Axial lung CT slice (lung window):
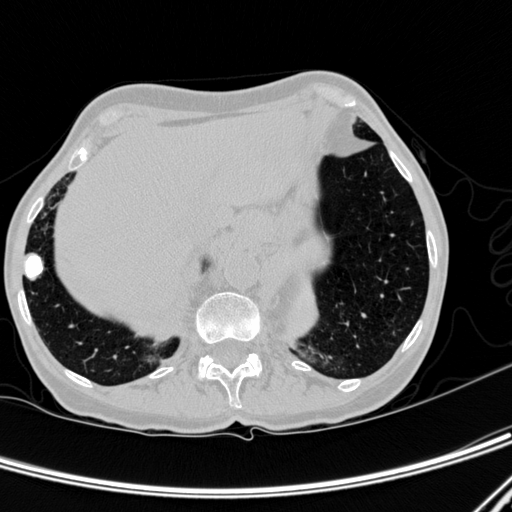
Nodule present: yes
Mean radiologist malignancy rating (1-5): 1.75